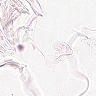
Metastatic tissue present: no